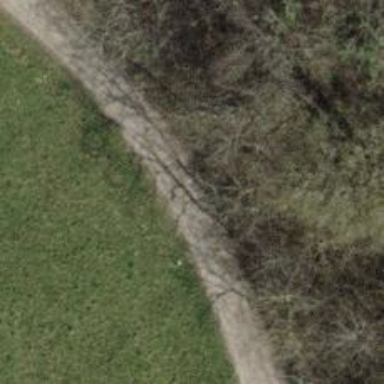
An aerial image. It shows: Service road with unpaved surface. The track is of grade2 quality.